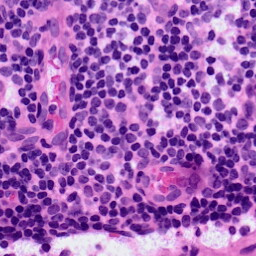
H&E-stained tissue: LymphNode